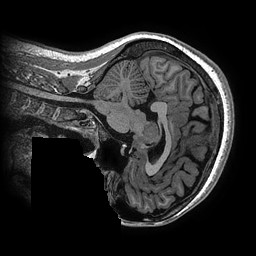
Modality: T1w
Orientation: sagittal
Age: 29
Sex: female
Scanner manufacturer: ge
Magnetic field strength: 3 T
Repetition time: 0.006952 s
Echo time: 0.00292 s